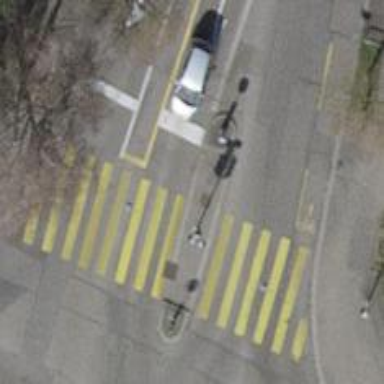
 there are traffic signals and zebra crossing."